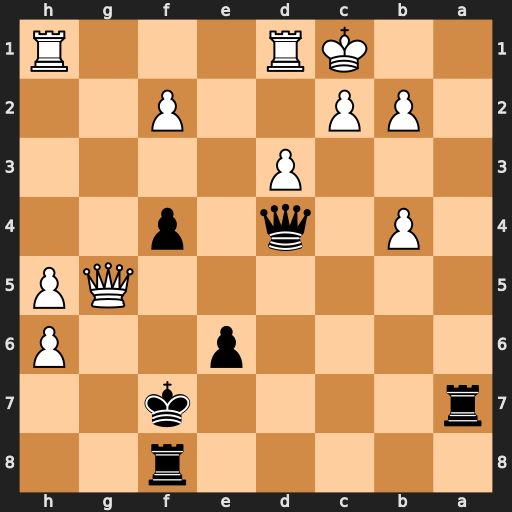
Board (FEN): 5r2/r4k2/4p2P/6QP/1P1q1p2/3P4/1PP2P2/2KR3R
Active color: b
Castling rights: -
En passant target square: -
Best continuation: Ra1+ Kd2 Qxf2+ Kc3 Rc8+